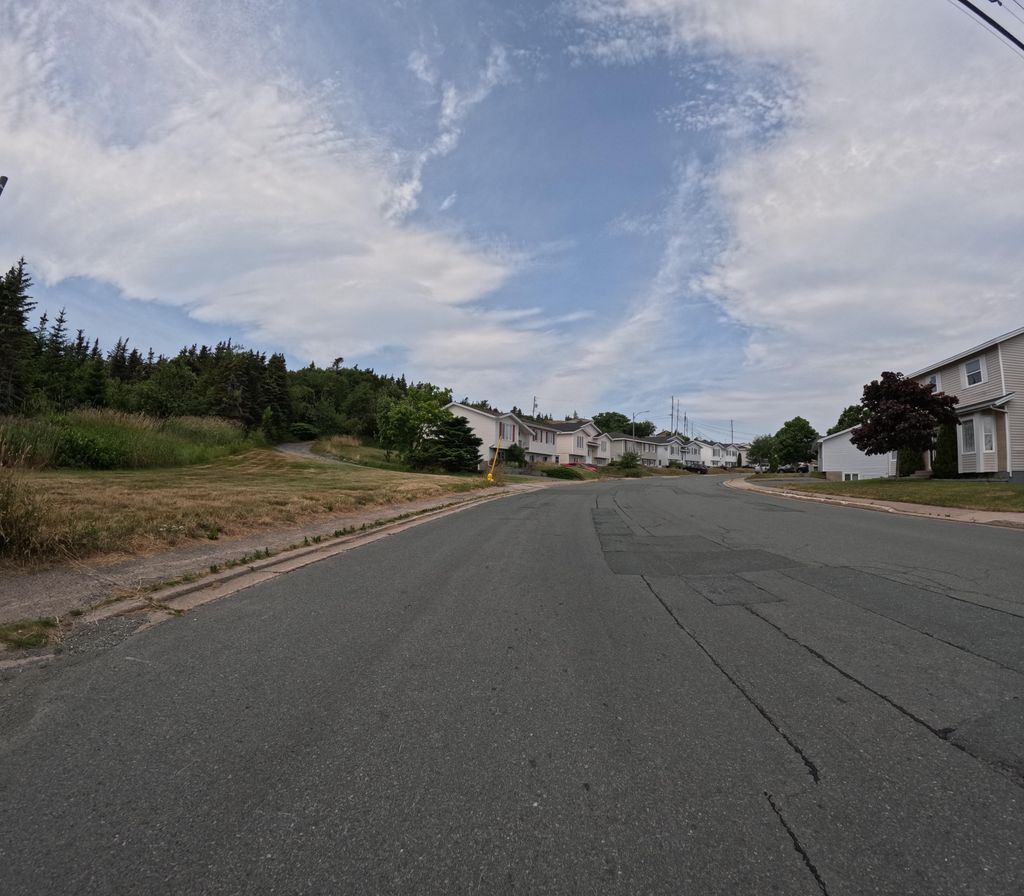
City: st_johns